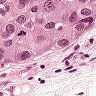
Metastatic tissue present: yes